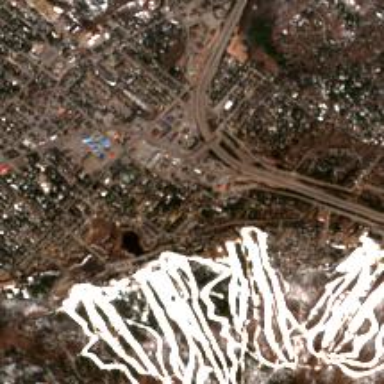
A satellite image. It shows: Area designated for winter sports.